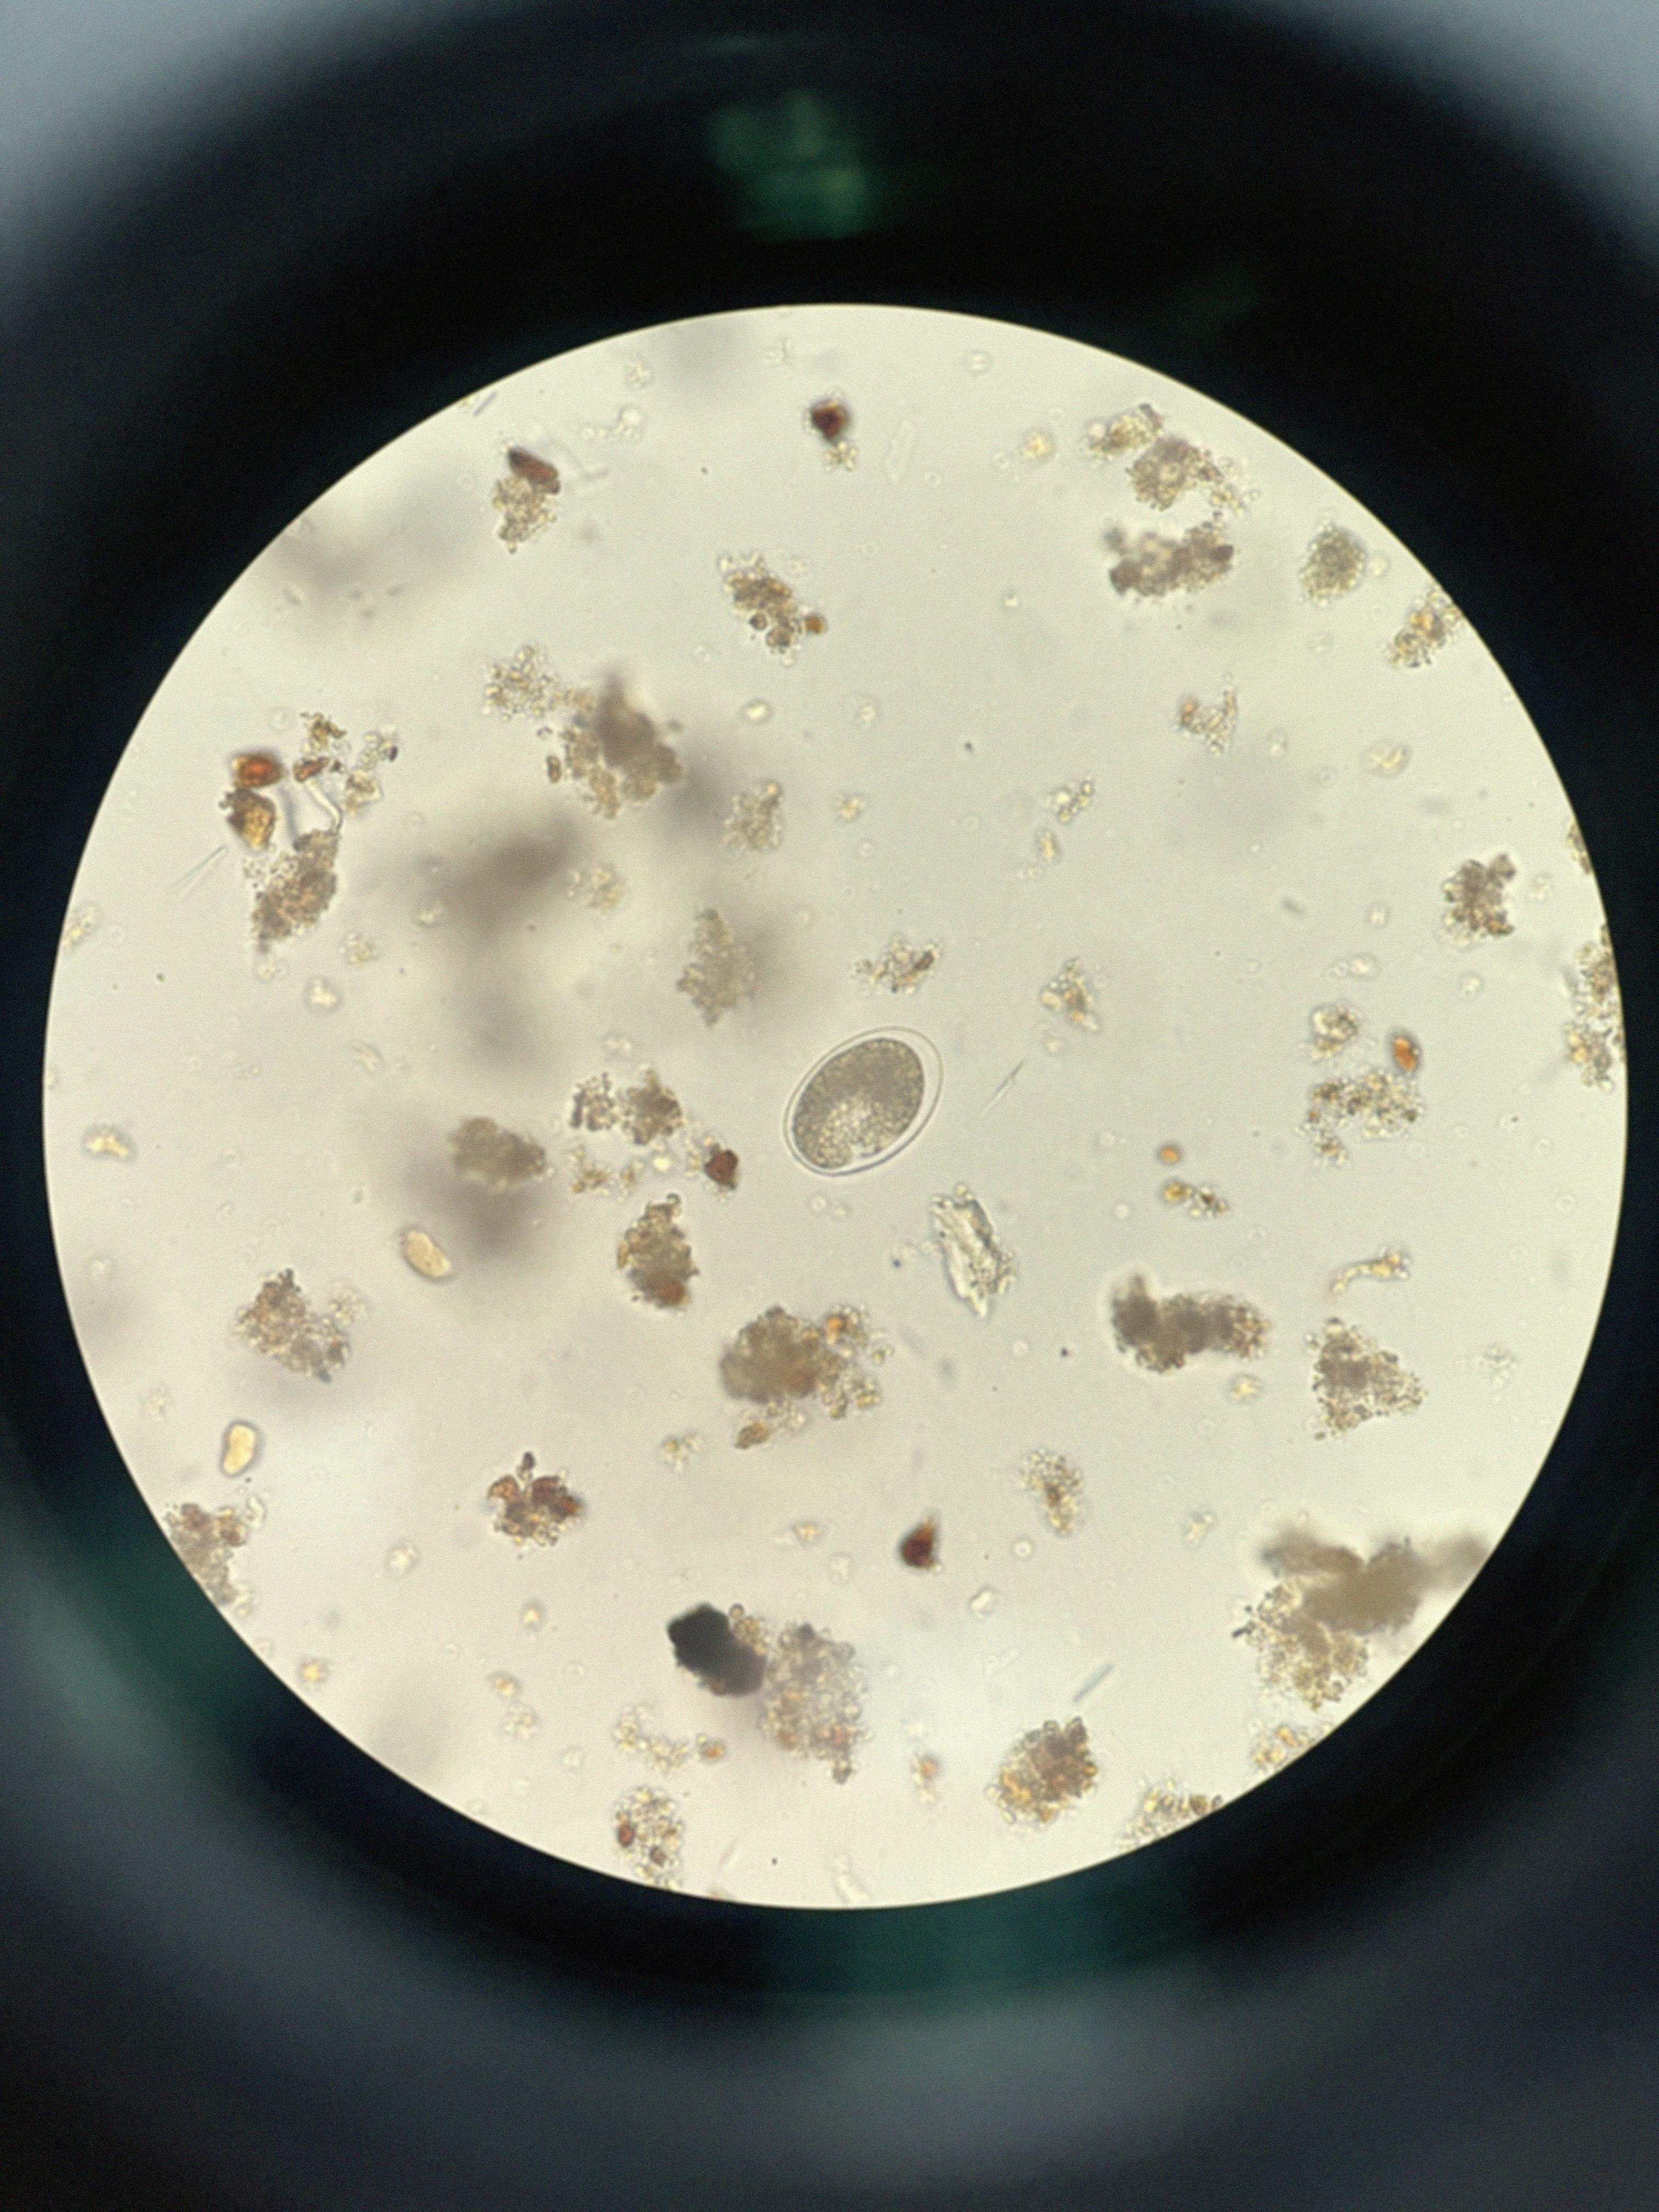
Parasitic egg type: Hookworm egg